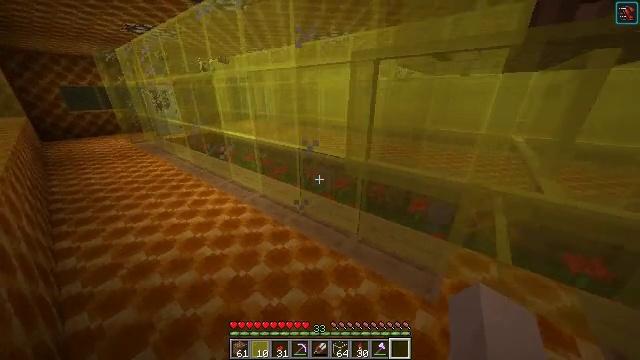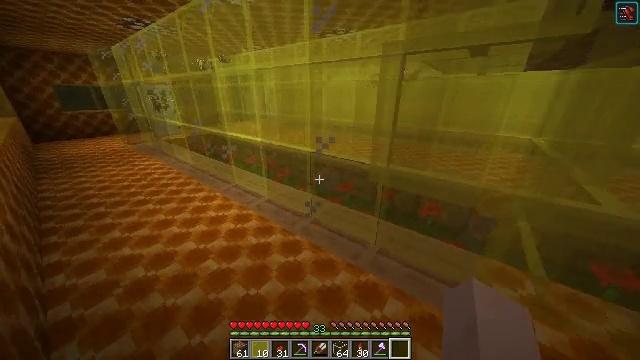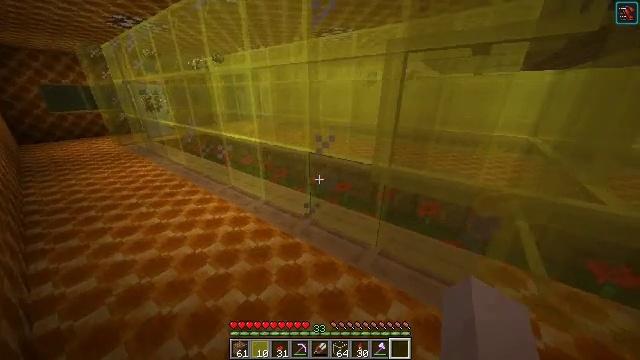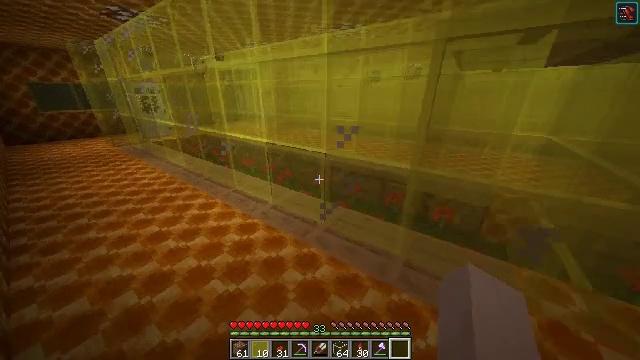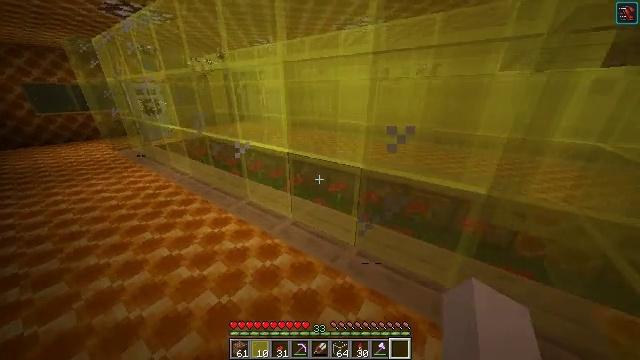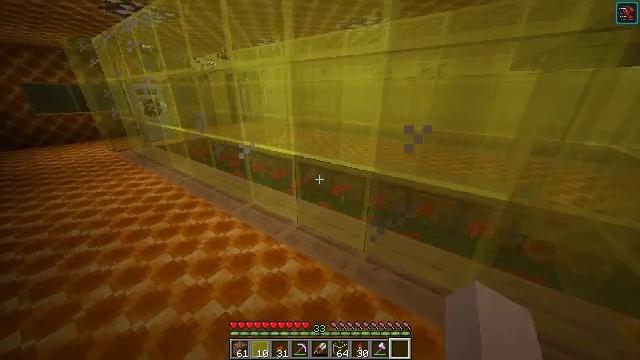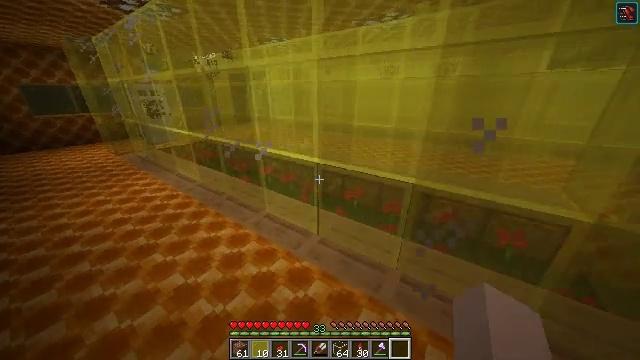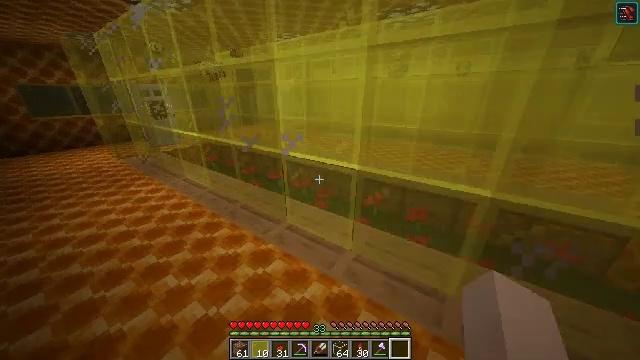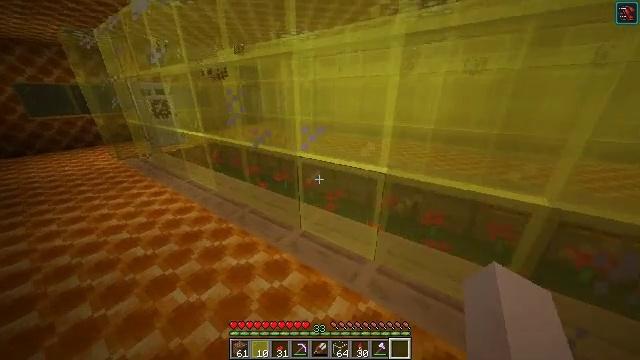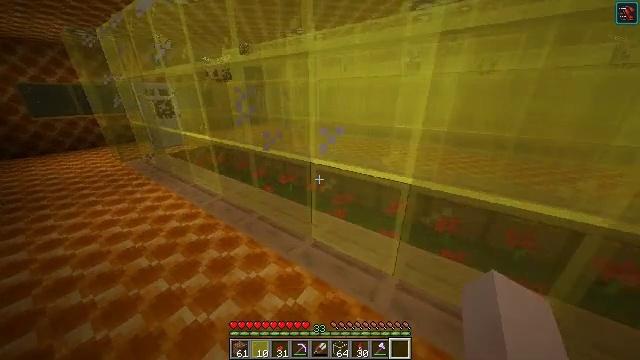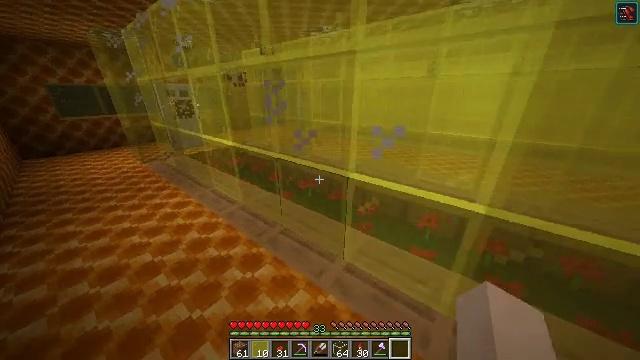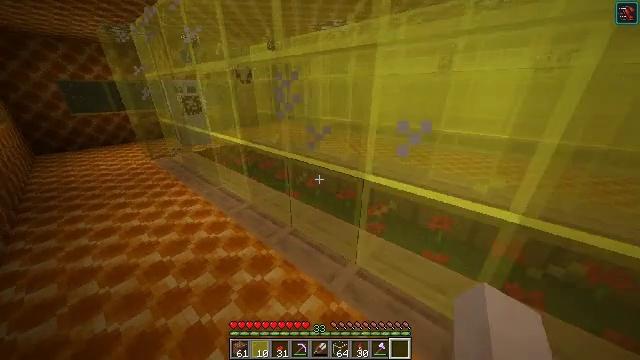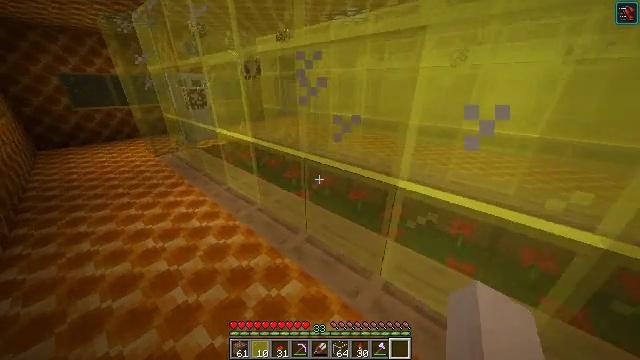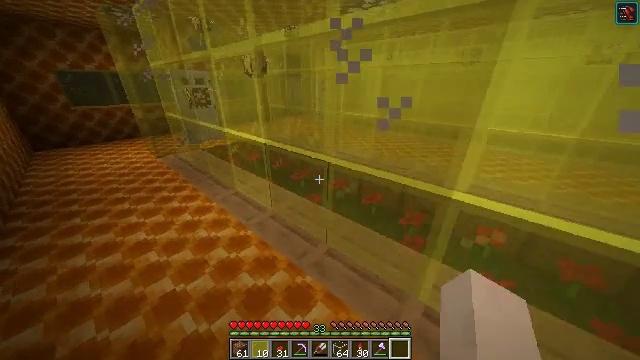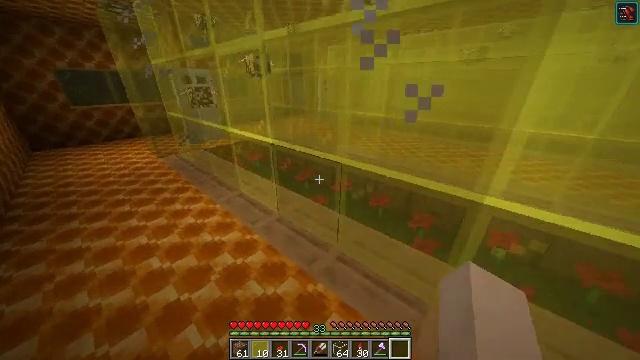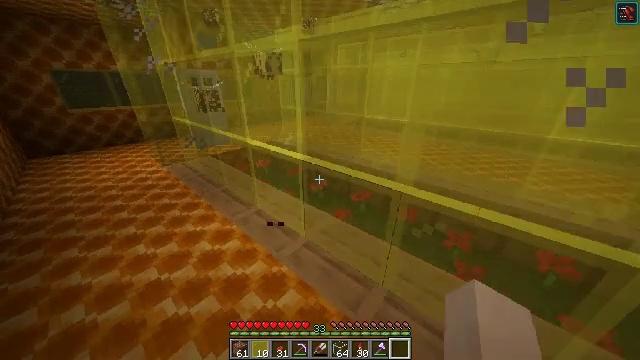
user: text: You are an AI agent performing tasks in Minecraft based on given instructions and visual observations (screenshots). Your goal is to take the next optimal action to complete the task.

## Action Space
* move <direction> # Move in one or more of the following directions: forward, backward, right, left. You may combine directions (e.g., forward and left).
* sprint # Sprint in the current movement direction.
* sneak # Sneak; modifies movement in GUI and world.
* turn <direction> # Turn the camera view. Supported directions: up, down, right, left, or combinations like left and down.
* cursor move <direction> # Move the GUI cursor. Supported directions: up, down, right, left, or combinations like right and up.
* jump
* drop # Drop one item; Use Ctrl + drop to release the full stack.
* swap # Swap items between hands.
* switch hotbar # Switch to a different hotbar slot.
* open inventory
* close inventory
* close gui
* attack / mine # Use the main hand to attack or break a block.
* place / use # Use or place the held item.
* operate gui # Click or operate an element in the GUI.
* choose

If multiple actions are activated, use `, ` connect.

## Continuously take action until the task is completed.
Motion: motion action
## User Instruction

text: Combine honeycombs to craft the honeycomb block.
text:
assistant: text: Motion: move forward and move left
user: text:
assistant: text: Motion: move forward and move left, turn right
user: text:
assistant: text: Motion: move forward and move left
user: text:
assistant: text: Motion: move forward and move left
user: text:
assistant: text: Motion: move forward and move left
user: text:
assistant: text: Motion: move forward and move left
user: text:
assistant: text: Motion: move forward and move left
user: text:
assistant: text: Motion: move forward and move left
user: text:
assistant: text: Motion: move forward and move left
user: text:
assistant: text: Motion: move forward and move left, turn left
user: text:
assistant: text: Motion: move forward and move left, turn left
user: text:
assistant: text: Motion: move forward and move left, turn down
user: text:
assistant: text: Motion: move forward and move left
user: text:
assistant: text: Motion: move forward and move left
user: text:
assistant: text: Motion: move forward and move left
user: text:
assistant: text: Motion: move forward and move left
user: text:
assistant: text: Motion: move forward and move left
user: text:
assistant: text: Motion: move forward and move left
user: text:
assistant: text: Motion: move forward and move left
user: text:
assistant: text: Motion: move forward and move left
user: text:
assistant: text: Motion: move forward and move left
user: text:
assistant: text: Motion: no_op
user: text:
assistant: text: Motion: no_op
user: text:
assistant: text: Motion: no_op
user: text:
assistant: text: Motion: no_op
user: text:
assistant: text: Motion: no_op
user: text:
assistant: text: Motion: no_op
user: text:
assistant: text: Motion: no_op
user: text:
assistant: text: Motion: no_op
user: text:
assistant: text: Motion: no_op